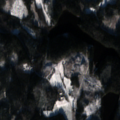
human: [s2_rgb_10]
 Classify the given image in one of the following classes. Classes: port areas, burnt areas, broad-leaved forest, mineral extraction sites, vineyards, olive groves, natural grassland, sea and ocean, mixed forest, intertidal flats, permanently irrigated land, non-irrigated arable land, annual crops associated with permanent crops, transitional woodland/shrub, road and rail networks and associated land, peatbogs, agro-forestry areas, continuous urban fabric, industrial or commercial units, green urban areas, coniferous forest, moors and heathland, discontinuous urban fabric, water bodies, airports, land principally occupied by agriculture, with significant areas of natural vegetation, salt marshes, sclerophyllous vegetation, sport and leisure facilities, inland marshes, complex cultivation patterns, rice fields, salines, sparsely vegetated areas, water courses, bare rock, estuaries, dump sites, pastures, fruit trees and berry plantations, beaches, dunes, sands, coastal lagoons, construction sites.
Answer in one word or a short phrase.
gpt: broad-leaved forest, coniferous forest, mixed forest, transitional woodland/shrub